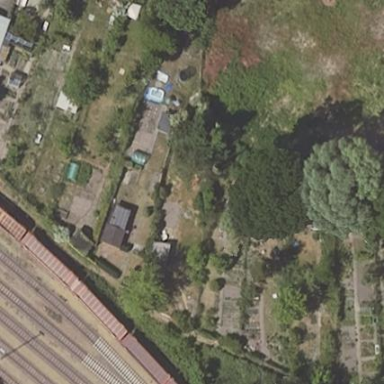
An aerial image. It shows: Allotments area.